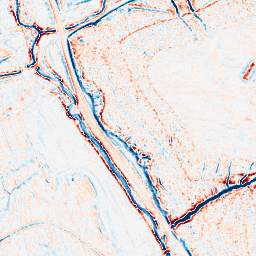
Category: edge_preserving
Decomposition family: bilateral
Decomposition parameters: d: 9
sigma_color: 25
sigma_space: 25
Upsampling method: lanczos
Upsampling parameters: scale: 4
Upsampling scale: 4